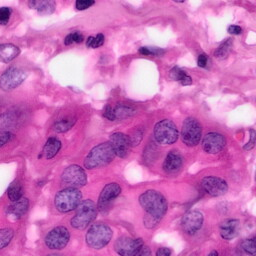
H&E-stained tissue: Pancreatic